Interaction volume radius: 5 \u00c5
Interaction volume height: 20 \u00c5
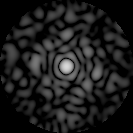
Disorder parameter: 0.8513